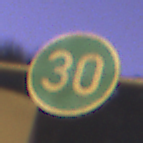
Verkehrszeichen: VorgeschriebeneMindestgeschwindigkeit
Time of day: Night
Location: Outdoor (Urban)
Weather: Clear
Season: NotSpecified
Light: Artificial